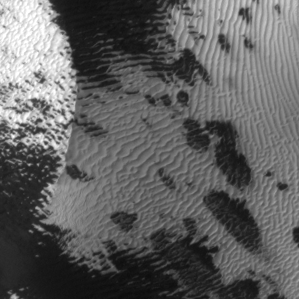
Label: frost